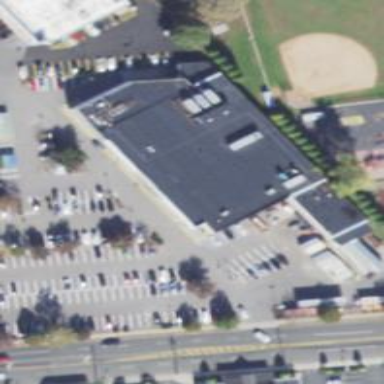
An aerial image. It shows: Supermarket.